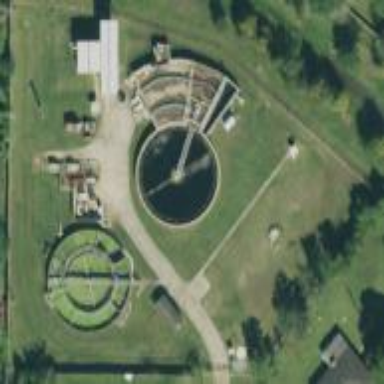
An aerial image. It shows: Man-made water works facility.